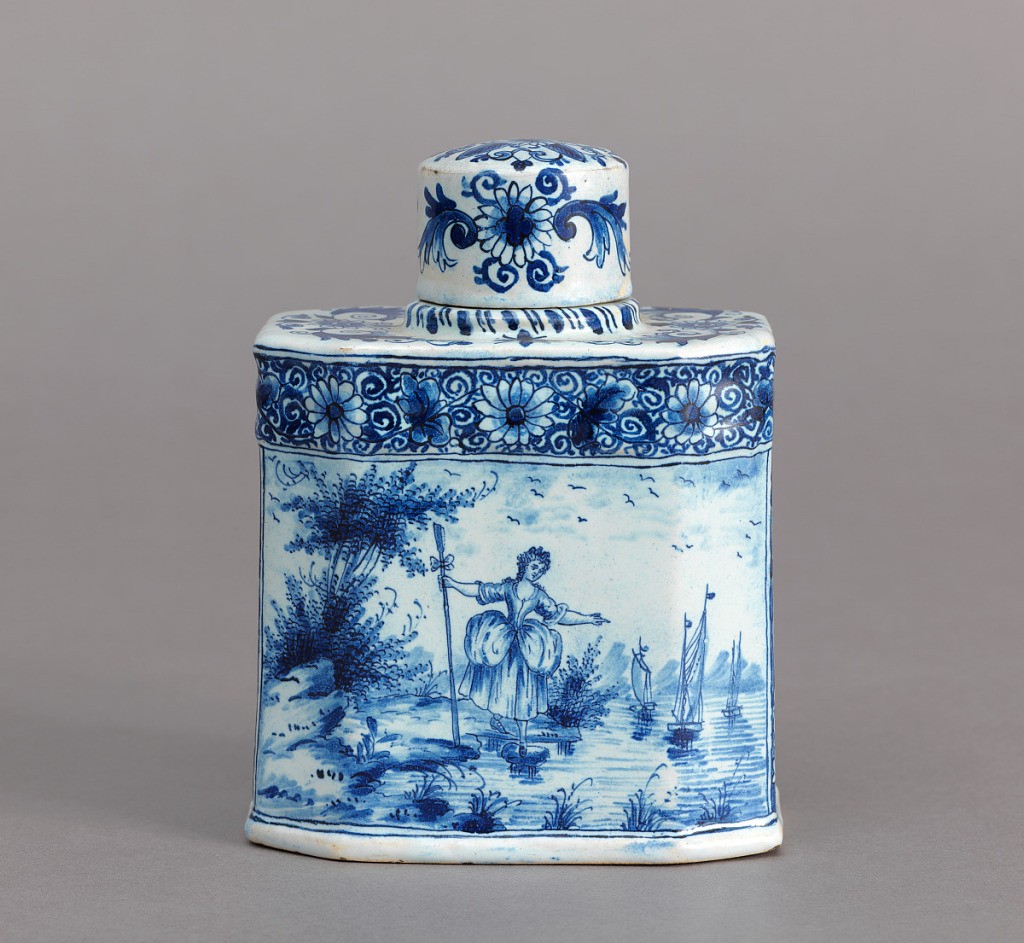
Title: Tea Caddy
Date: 1875–1900
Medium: earthenware, tin-glaze
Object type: tea caddy
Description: Rectangular body with champfered corners; straight-sided circular neck, flat-topped cover; painted in underglaze blue on white on 2 sides with fig-ures, on the shorter sides with reserves of sailboats on floral pattern background, floral band around top body; cover painted with floral motifs.